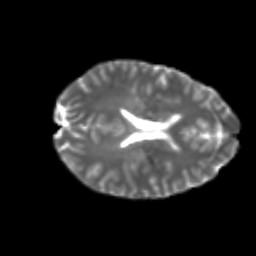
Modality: T2w
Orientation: axial
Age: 22
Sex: female
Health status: healthy
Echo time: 0.074 s